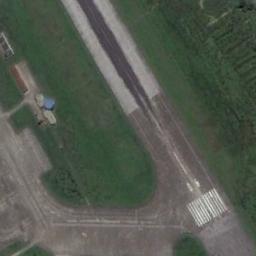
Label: runway